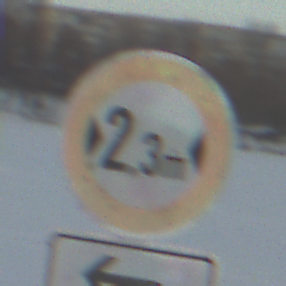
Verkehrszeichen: TatsaechlicheBreite2Komma3
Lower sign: RichtungsangabeDurchPfeile2
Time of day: SunriseSunset
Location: Outdoor (Nature)
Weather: PartlyCloudy
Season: NotSpecified
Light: Natural